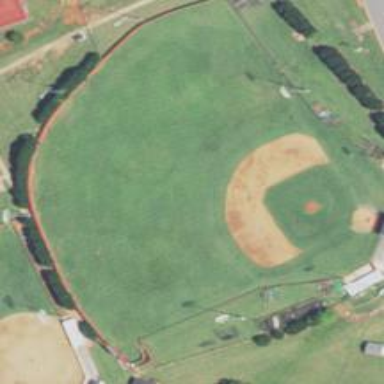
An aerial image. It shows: Baseball pitch for leisure and sports activities.